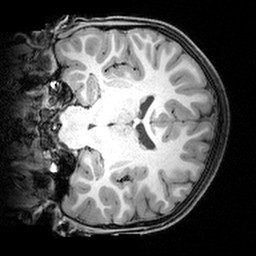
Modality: T1w
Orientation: coronal
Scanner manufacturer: siemens
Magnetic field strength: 3 T
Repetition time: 1.9 s
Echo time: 0.00397 s